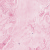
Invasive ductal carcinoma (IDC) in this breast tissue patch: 0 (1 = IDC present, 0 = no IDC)